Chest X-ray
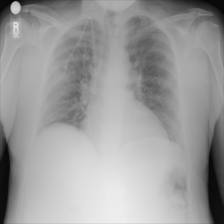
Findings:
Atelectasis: negative
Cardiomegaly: negative
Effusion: negative
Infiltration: negative
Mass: negative
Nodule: negative
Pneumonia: negative
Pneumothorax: negative
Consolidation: negative
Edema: negative
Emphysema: negative
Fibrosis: negative
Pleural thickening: negative
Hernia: negative